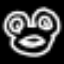
Label: frog